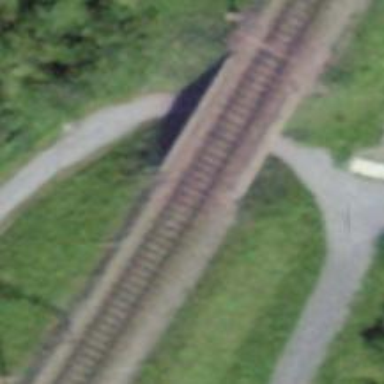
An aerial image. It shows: Single-track railway bridge with contact lines for electrification.